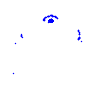
Particle: electron